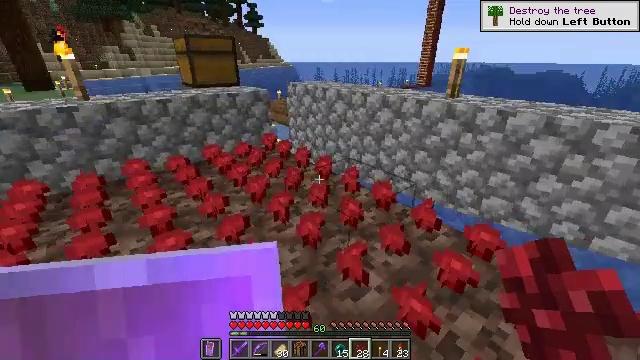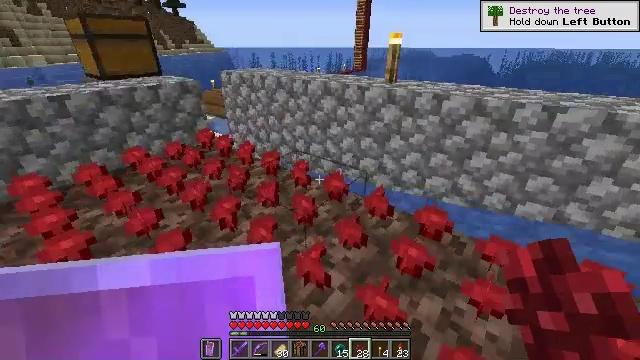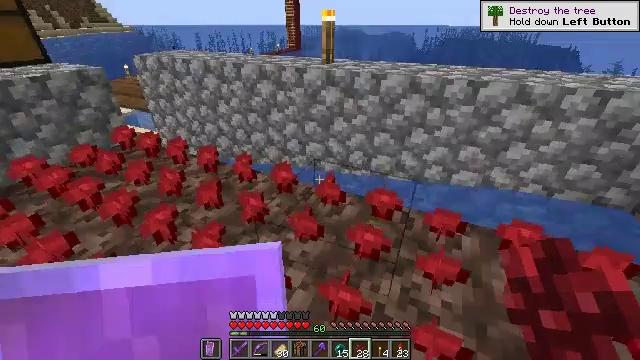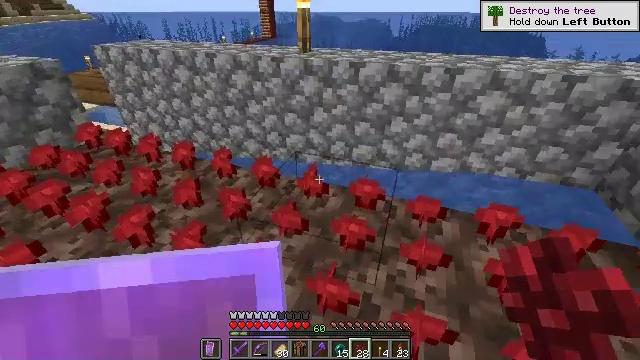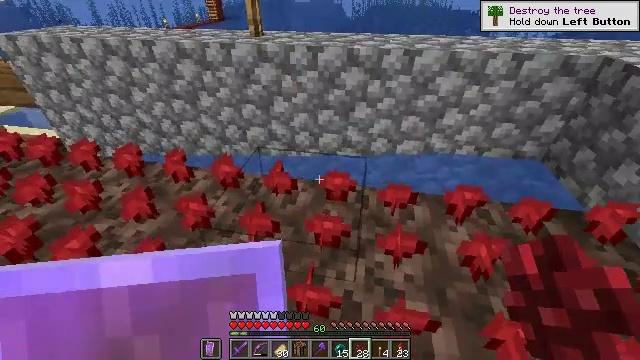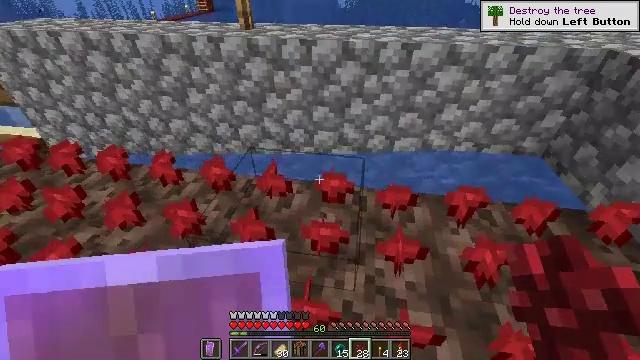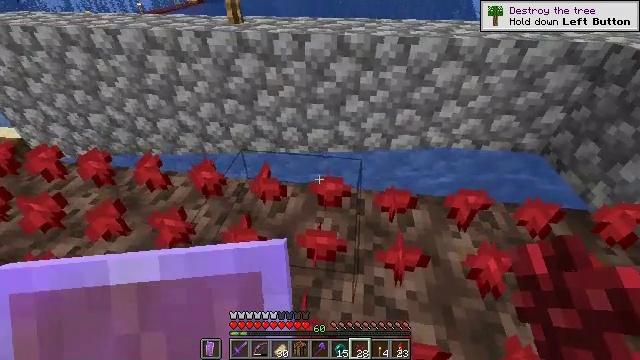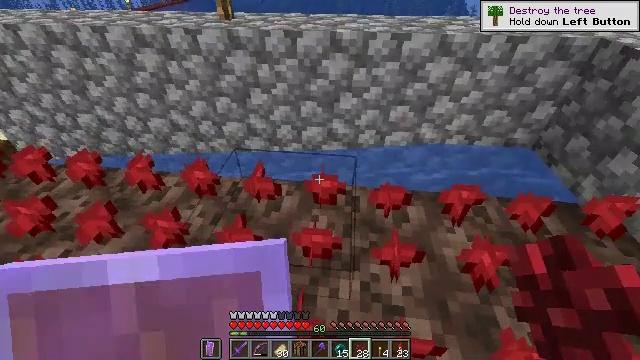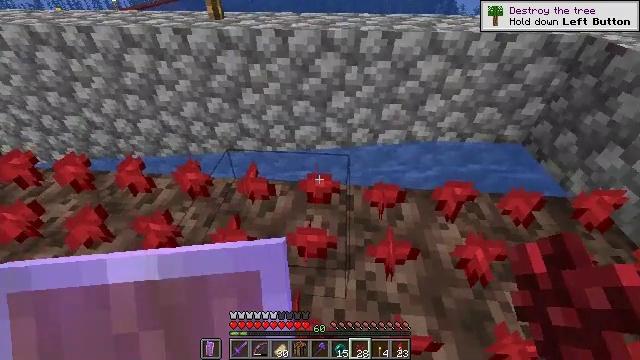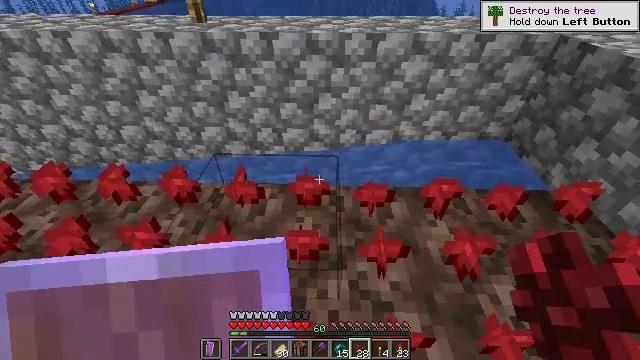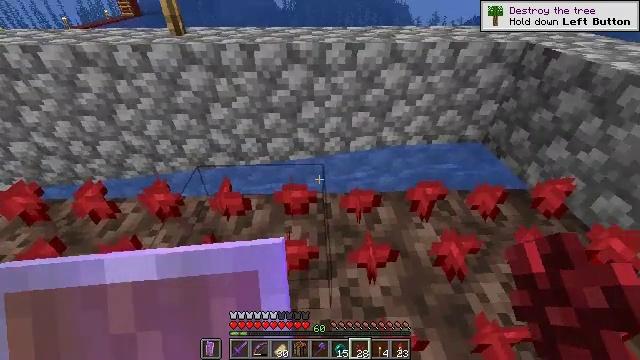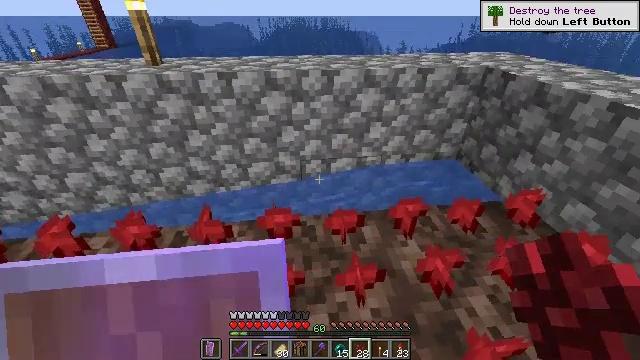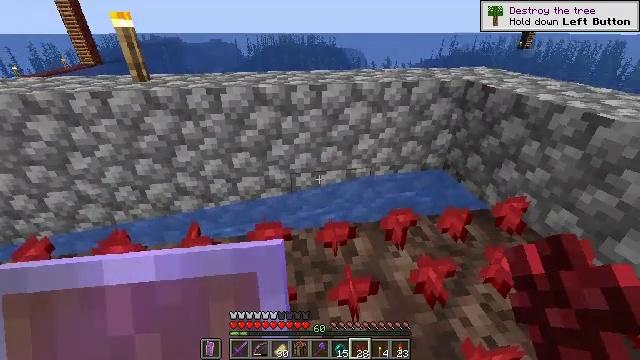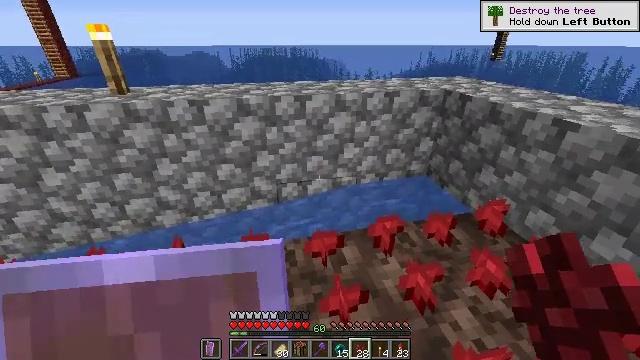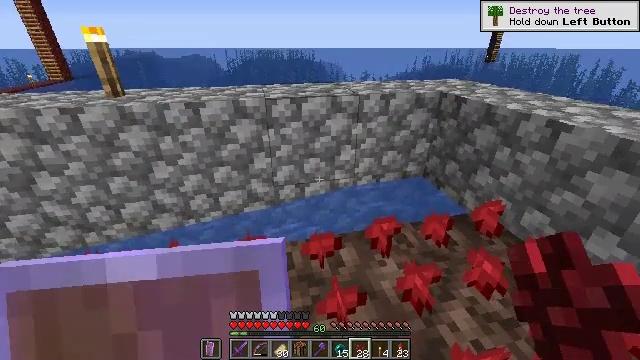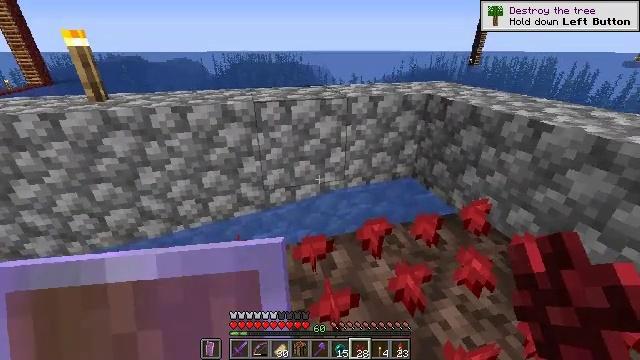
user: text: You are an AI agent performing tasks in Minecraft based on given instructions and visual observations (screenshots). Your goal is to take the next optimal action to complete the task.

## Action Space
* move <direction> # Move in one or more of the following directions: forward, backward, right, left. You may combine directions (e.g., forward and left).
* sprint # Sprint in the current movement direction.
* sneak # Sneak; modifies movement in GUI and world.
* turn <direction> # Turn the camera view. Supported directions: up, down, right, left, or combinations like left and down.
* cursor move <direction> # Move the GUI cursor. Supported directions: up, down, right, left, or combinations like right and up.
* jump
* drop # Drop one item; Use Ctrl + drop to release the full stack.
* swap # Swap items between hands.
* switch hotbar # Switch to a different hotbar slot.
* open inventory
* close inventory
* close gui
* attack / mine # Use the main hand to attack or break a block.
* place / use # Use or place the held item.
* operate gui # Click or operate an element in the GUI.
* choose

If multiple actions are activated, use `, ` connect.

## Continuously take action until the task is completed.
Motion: motion action
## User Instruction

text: drop nether wart
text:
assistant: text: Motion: move forward, turn right and down
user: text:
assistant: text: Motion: move forward, turn right and down
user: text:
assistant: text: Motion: move forward, turn right and down
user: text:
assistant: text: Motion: move forward, turn right and down
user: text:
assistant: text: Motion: move forward, turn right and down
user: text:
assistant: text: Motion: turn right and down
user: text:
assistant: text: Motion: turn right
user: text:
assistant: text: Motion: turn right
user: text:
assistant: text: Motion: turn right
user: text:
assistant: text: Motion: sprint, turn right and up
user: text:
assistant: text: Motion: sprint, turn right and up
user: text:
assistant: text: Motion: sprint, turn right and up
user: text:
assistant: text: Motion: sprint, turn right and up
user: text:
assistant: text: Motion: sprint
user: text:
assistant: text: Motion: sprint, turn right
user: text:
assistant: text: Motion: sprint
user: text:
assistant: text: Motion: sprint
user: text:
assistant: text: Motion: sprint, drop
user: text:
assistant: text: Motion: sprint, drop
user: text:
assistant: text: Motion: sprint, drop
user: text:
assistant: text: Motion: sprint, turn left
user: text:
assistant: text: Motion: turn left
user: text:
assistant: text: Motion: no_op
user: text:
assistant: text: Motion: no_op
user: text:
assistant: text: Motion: no_op
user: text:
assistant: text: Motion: no_op
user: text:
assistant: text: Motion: no_op
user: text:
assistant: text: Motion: no_op
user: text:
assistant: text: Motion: no_op
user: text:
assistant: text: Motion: no_op